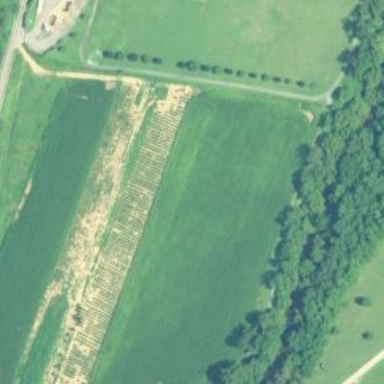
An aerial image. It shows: Plant nursery cultivating trees.